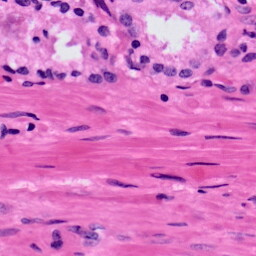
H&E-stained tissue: Prostate